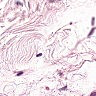
Metastatic tissue present: no